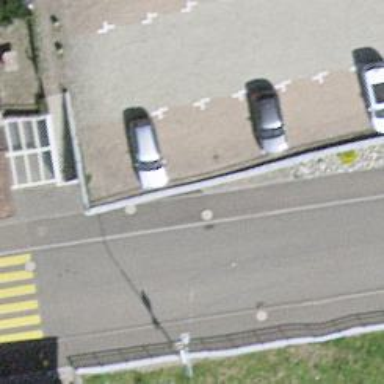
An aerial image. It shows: Parking entrance.